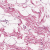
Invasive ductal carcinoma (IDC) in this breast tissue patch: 0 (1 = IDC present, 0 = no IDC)